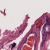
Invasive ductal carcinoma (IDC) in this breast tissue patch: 0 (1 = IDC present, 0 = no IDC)